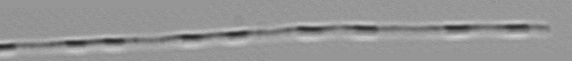
Label: Pseudo-nitzschia